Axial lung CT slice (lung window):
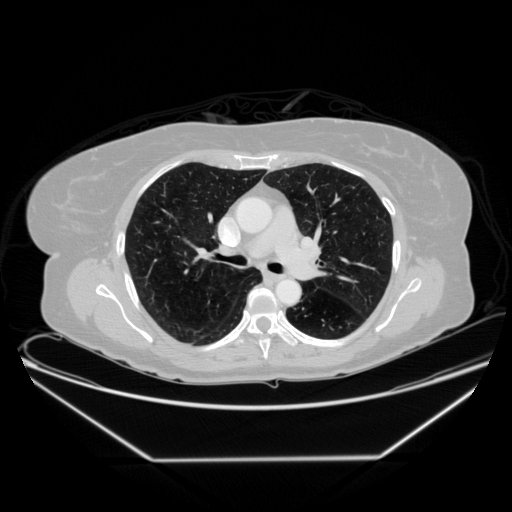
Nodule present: no